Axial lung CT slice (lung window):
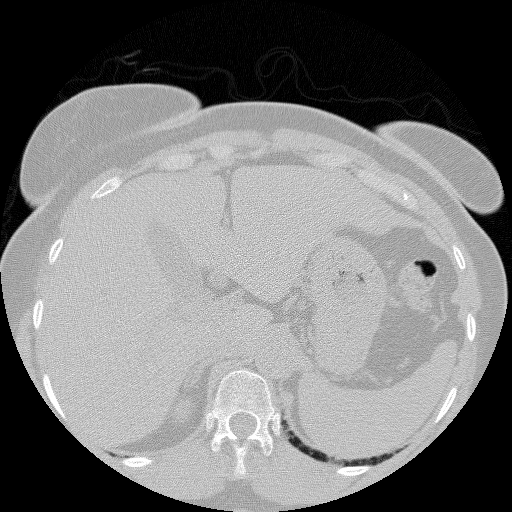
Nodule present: no